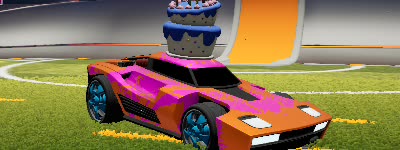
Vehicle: breakout